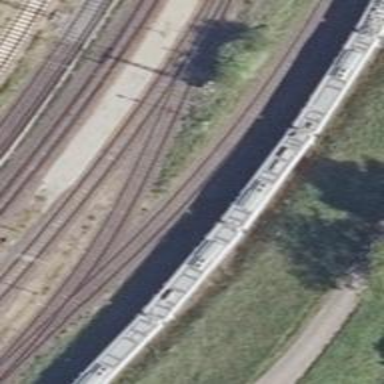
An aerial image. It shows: Railway siding for service.